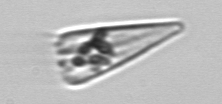
Label: Licmophora